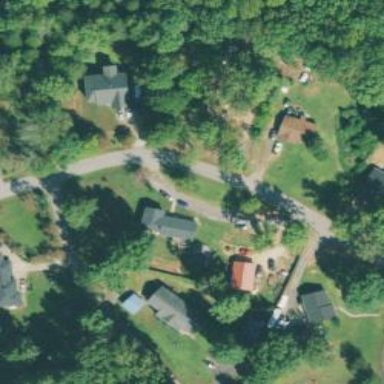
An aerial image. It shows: Driveway.